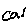
Label: car